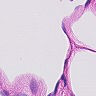
Metastatic tissue present: no